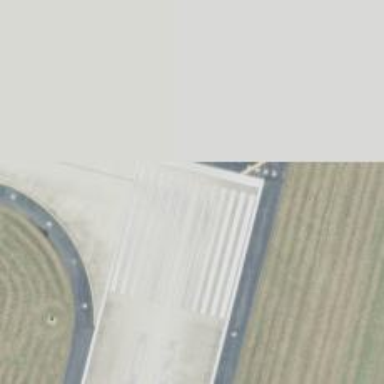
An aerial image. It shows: Asphalt runway at the airport.